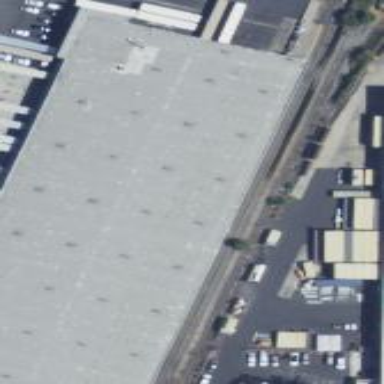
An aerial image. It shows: Warehouse.